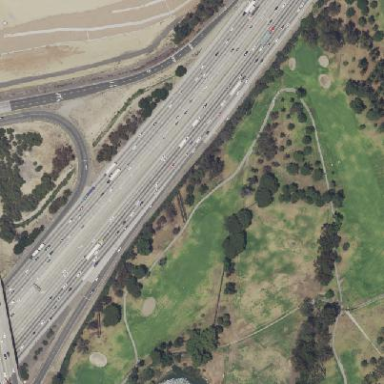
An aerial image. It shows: Grassy area designated as golf fairway.